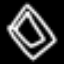
Label: diamond